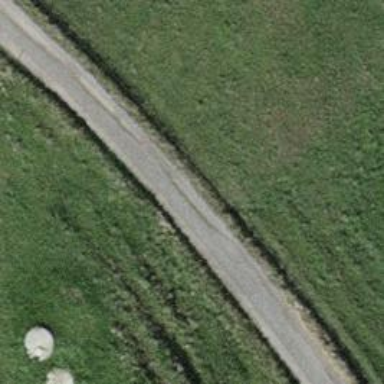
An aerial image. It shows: Pebblestone track with grade2 quality.